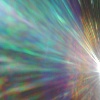
Label: sunburn